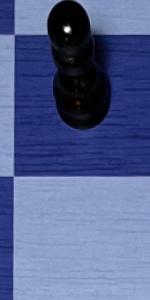
Label: Empty